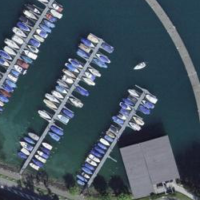
EUNIS habitat code: 14
Species observed at this site:
Convolvulus arvensis